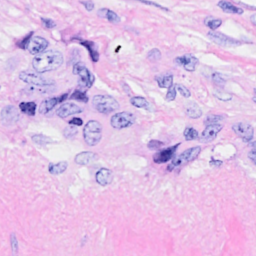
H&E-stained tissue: Breast